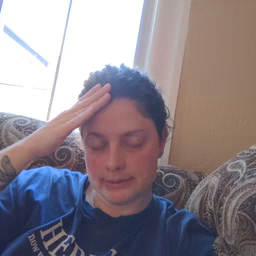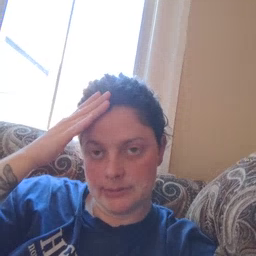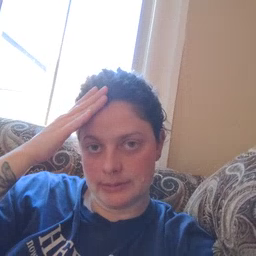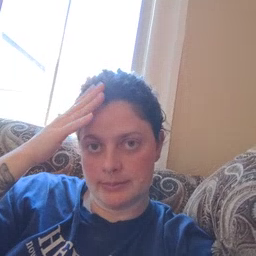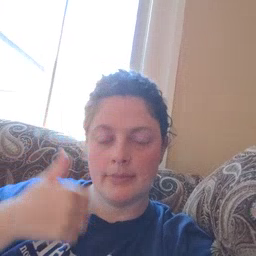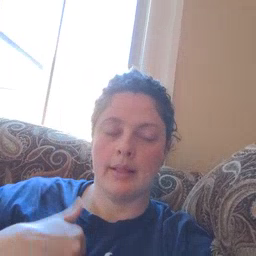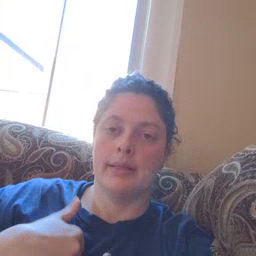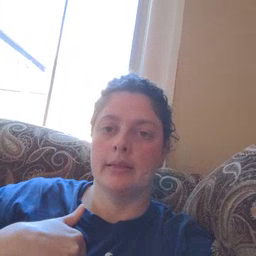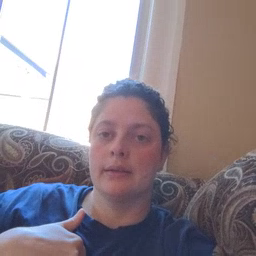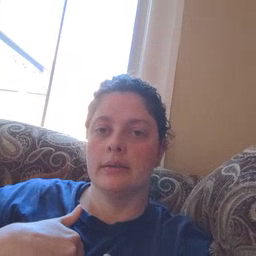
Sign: bath